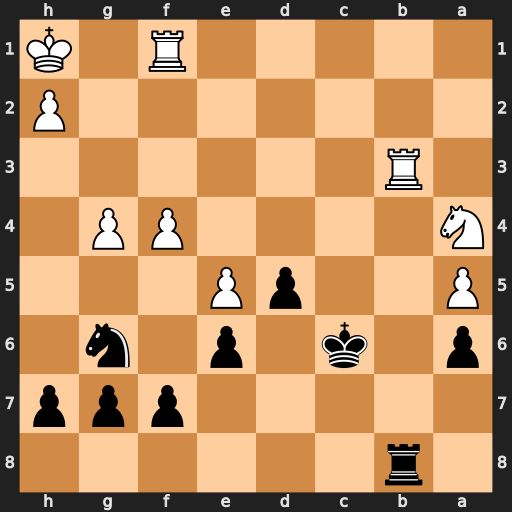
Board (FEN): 1r6/5ppp/p1k1p1n1/P2pP3/N4PP1/1R6/7P/5R1K
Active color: b
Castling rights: -
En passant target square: -
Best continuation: Rxb3 Rc1+ Kb5